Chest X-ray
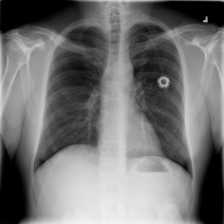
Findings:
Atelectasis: negative
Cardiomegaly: negative
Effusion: negative
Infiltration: negative
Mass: negative
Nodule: negative
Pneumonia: negative
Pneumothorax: negative
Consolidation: negative
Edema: negative
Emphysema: negative
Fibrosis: negative
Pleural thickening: negative
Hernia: negative